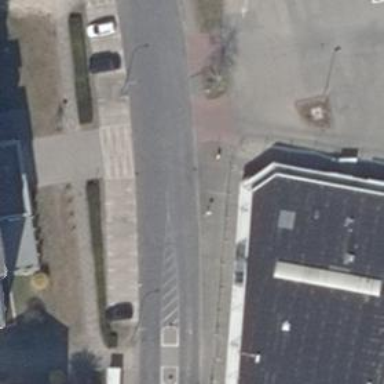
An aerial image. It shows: Public transport stop position.